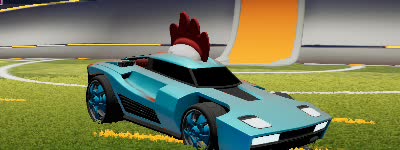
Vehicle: breakout